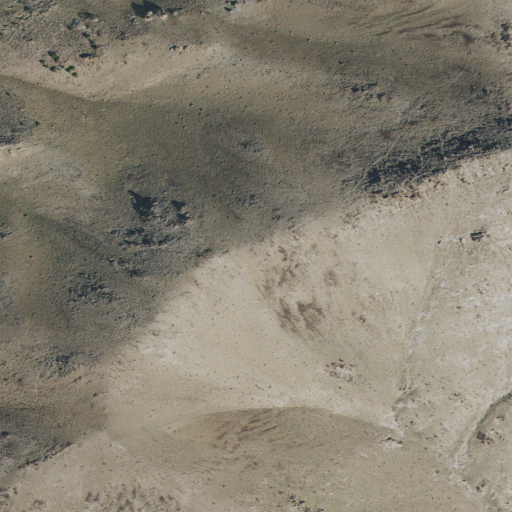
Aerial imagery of mountain in Utah named Twin Peaks containing shrub and grassland